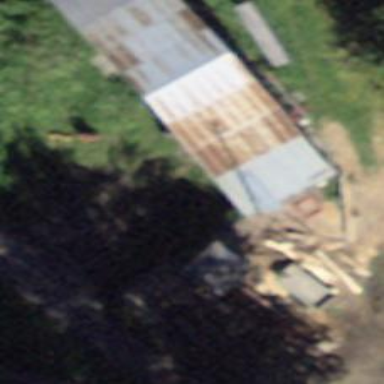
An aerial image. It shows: Shed.